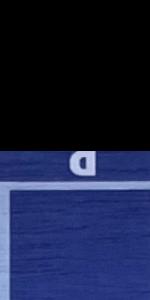
Label: Empty